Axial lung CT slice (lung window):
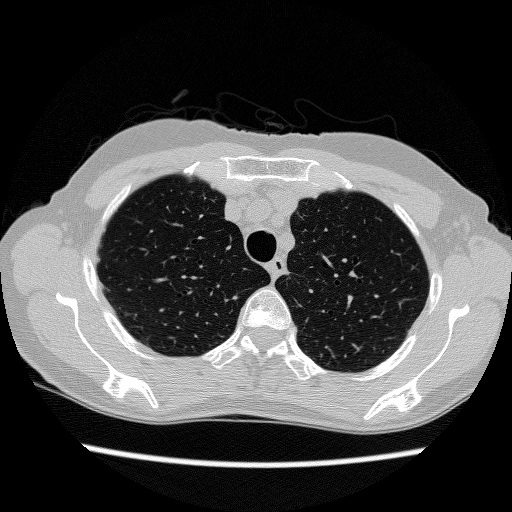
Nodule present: no